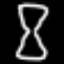
Label: hourglass